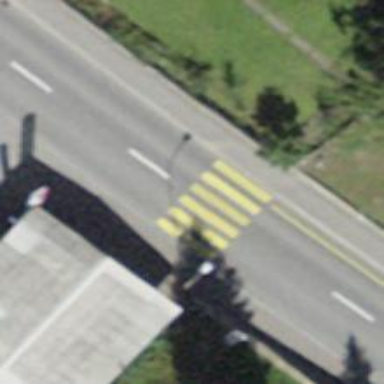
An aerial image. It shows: Uncontrolled road crossing with markings.